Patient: sex M, age 52
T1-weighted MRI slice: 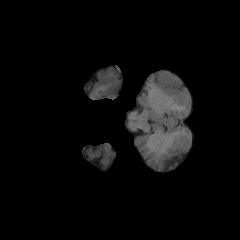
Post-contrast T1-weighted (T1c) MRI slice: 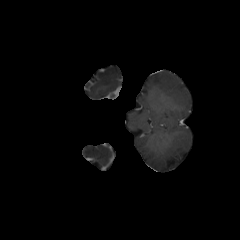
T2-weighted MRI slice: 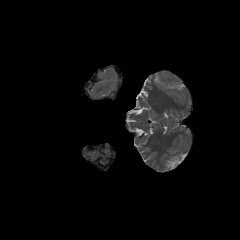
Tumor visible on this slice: no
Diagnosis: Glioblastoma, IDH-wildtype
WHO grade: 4